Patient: sex M, age 46
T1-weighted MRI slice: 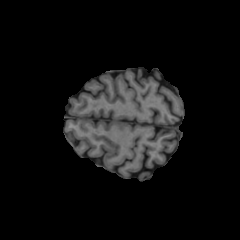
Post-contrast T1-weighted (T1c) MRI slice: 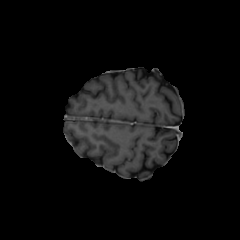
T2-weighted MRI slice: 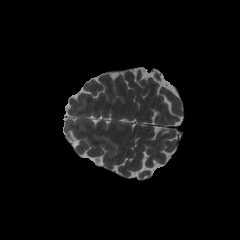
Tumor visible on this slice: no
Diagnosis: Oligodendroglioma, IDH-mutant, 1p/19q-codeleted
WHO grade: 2